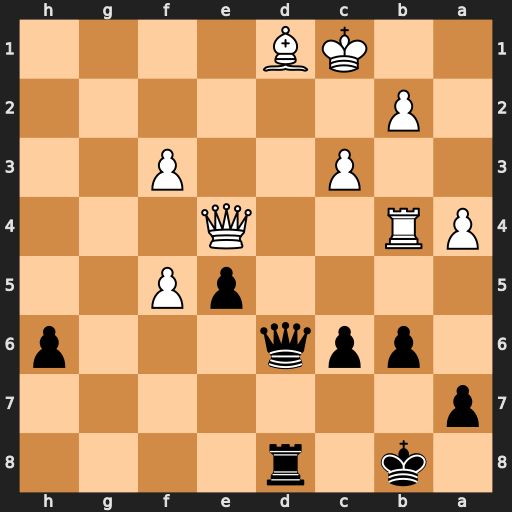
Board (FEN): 1k1r4/p7/1ppq3p/4pP2/PR2Q3/2P2P2/1P6/2KB4
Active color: b
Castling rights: -
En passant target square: -
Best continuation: Qxd1#